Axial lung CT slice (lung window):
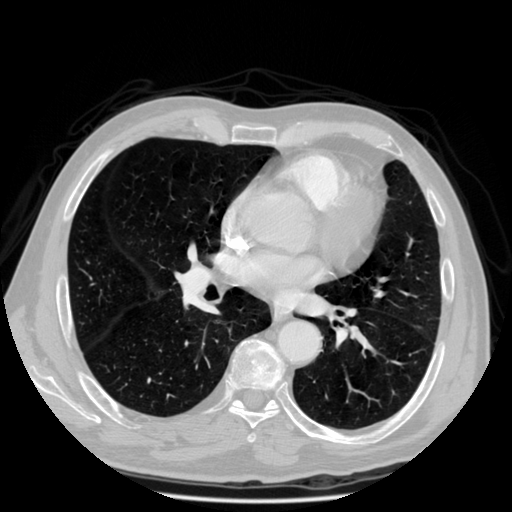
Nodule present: no